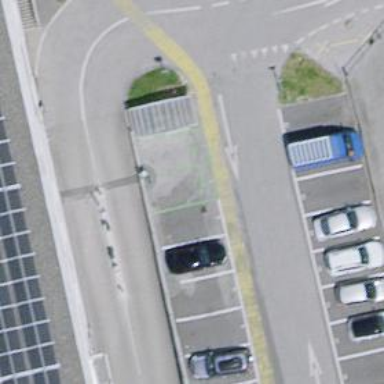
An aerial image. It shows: Charging station.